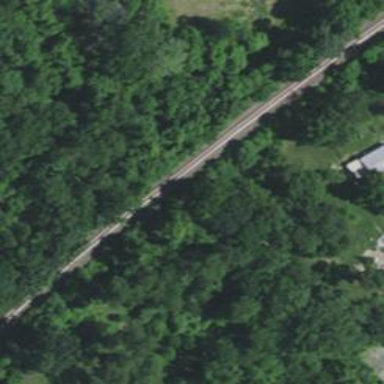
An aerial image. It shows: Railway track.